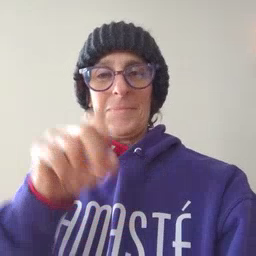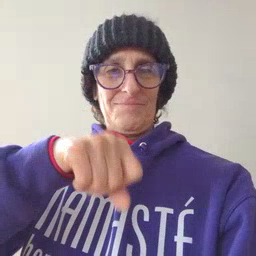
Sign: yes